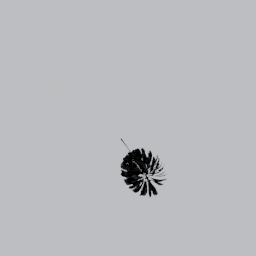
Label: nature